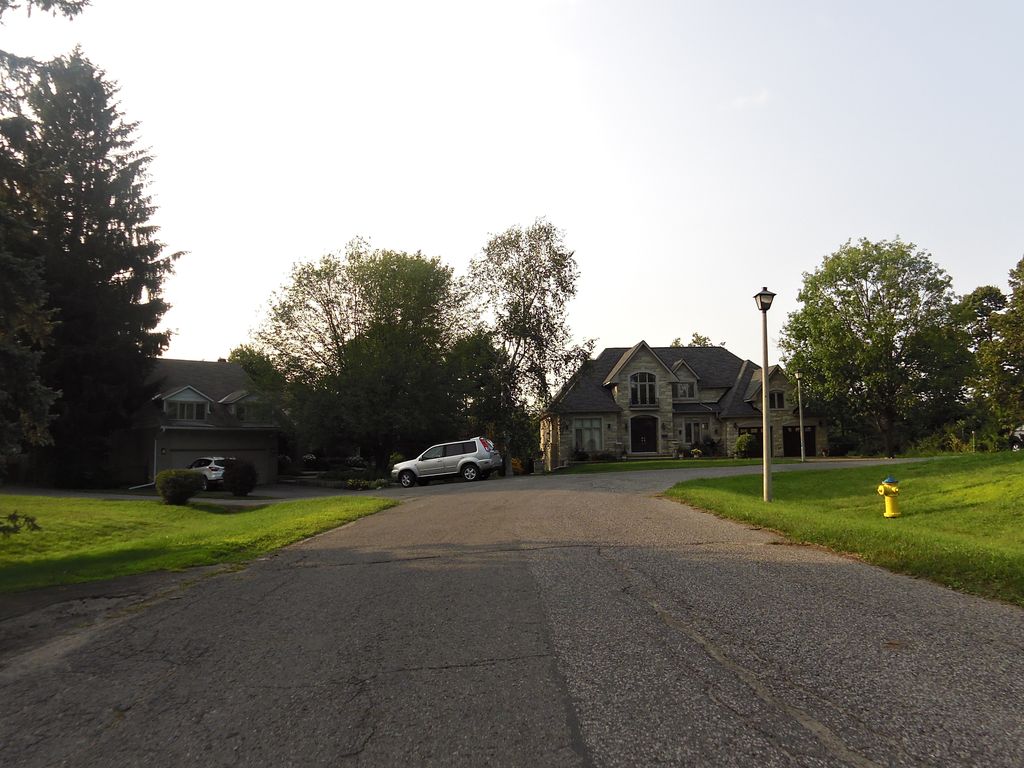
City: ottawa-gatineau